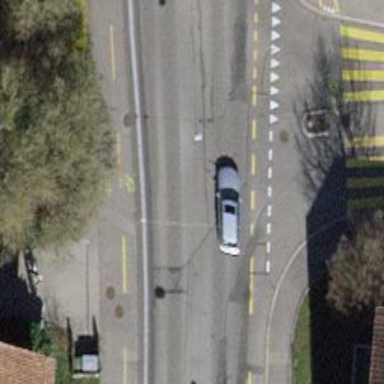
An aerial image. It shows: Secondary road with asphalt surface. The road has trolley wires.